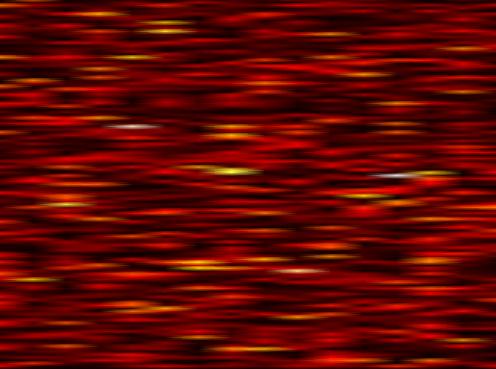
Label: WOLA